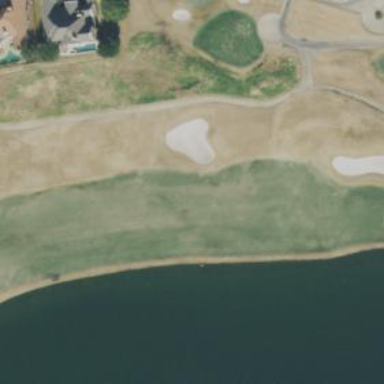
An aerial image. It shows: View of golf hole.